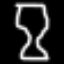
Label: hourglass